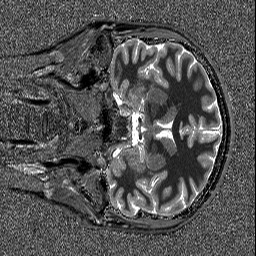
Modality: T1map
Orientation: coronal
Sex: male